Brain MRI, t2w sequence, axial 2D slice.
Patient: age 28, sex F, weight 95 kg, height 1.95 m
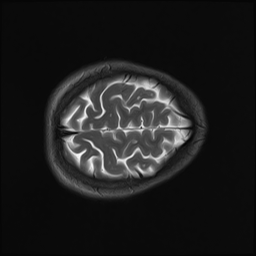